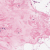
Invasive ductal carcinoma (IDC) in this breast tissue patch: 0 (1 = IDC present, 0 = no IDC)